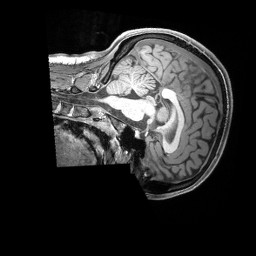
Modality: T1w
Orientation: sagittal
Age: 23
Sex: female
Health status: healthy
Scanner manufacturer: siemens
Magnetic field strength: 3 T
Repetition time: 2.4 s
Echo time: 0.00228 s